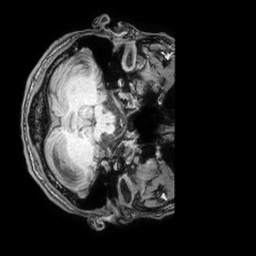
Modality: T1w
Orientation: axial
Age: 36
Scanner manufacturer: philips
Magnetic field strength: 3 T
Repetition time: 0.007 s
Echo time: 0.003501 s